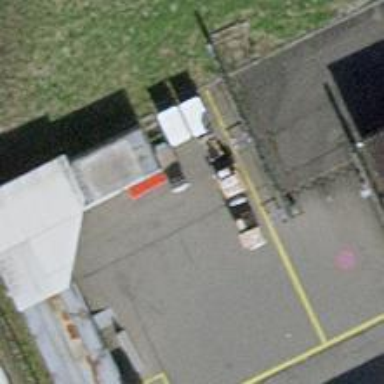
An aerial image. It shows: Transportation building.